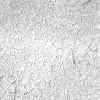
Atmospheric dust classification: not_dusty